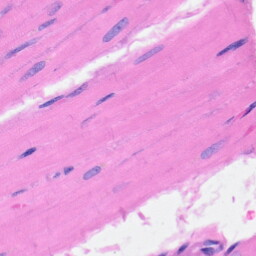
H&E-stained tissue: Heart